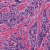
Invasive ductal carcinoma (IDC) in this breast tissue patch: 1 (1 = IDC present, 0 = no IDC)